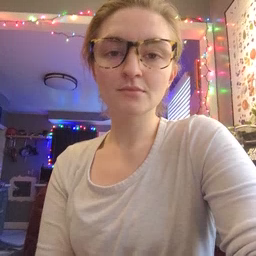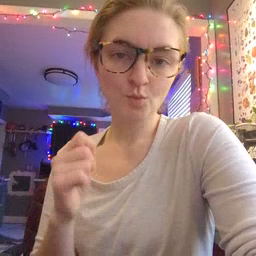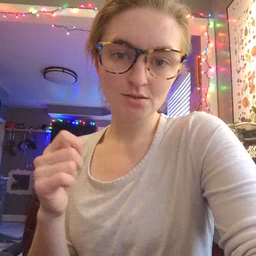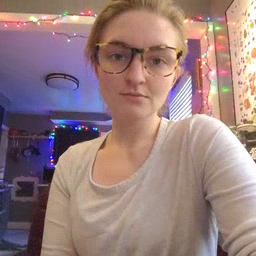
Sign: toy